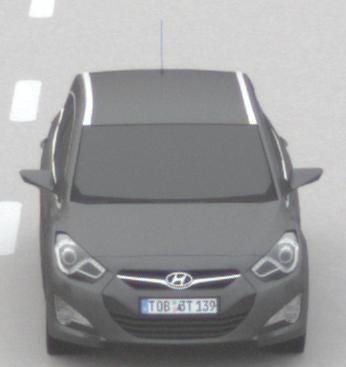
Make: Hyundai
Model: i40 Kombi 1.6 GDI
Detailed model: i40 (VF) Kombi
Model produced from: 2012/08
Model produced until: 2013/09
Doors: 5
Color: gray
Road condition: dry road
Daytime: morning or afternoon
Contrast: low contrast